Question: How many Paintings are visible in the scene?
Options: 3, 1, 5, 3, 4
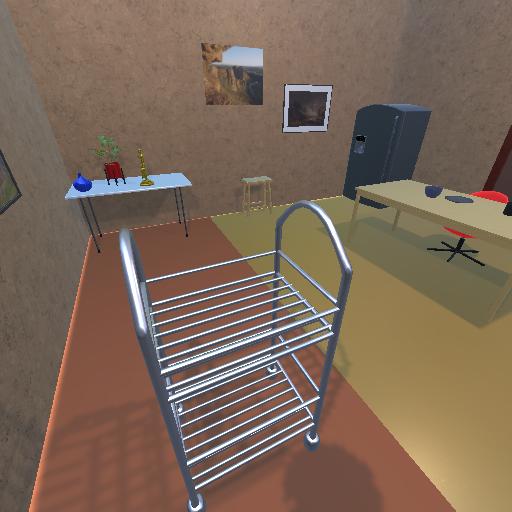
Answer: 3